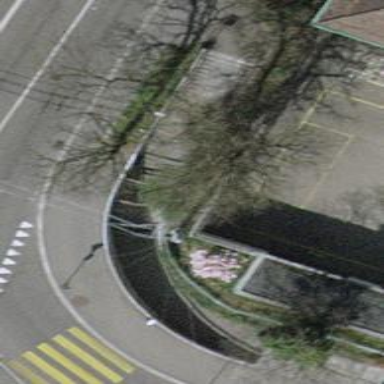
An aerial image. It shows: Road with steps.